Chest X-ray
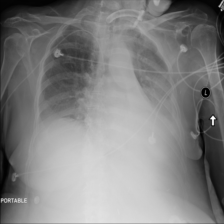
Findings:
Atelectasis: negative
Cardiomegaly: positive
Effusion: positive
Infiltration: negative
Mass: negative
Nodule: negative
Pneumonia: negative
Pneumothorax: negative
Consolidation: positive
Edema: negative
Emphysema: negative
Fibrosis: negative
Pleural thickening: negative
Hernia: negative